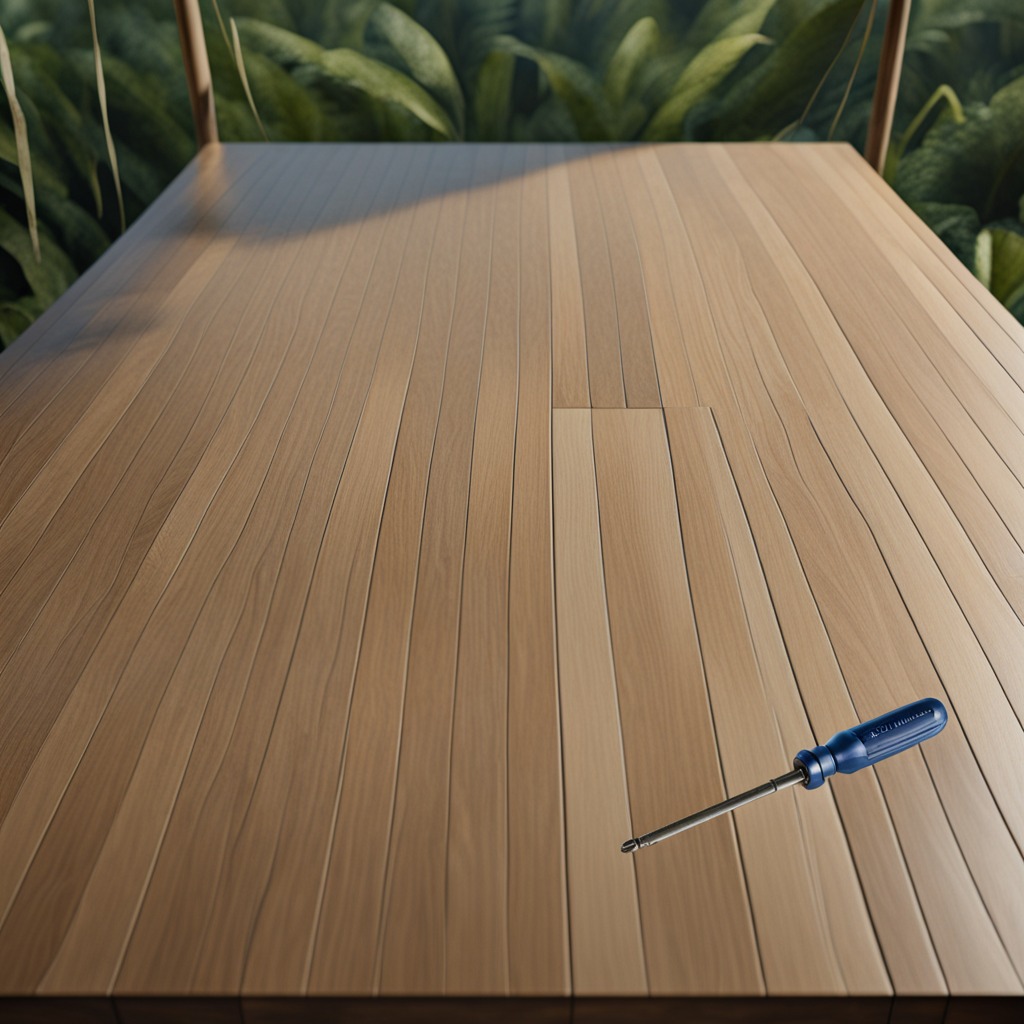
A screwdriver is lying on the wooden table.